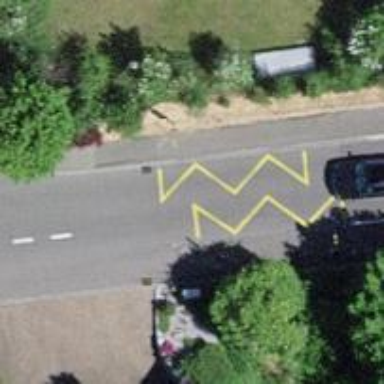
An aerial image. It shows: Bus stop equipped with public transport stop position.